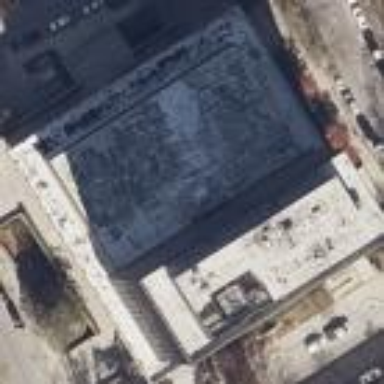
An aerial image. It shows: Courthouse building.